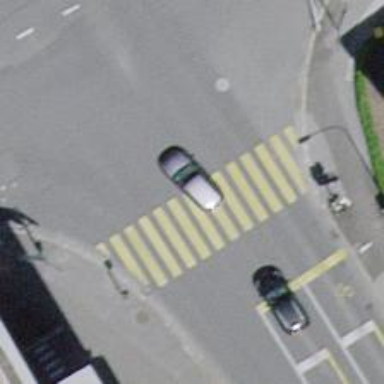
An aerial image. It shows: Road crossing with traffic signals.